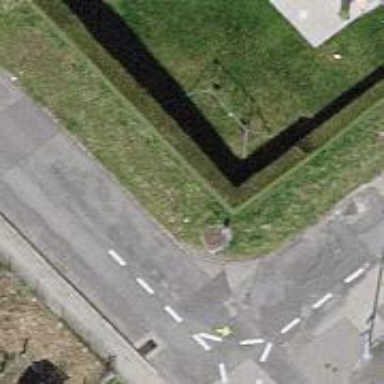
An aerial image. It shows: Hedge barrier.